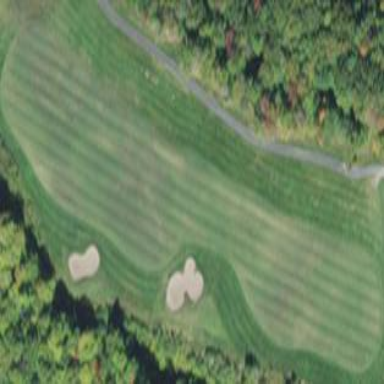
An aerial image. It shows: Golf fairway in the image.